Question: I'm a nooob devops guy in town. I've a nodejs app running on amazon instance pointing to DNS's.

'''
Route53 screenshot
'''
## Problem
I get
'''
curl -i http://site.soothsayer.co/
curl: (7) Failed connect to site.soothsayer.co:80; Connection timed out
'''
'''
$ curl -i http://site.soothsayer.co/
HTTP/1.1 502 Bad Gateway
Connection: Keep-Alive
Content-Type: text/html; charset=utf-8
Via: 1.1 Comverse 6.2.23
Content-Length: 287
<!DOCTYPE html PUbliC "-//W3C//Dtd XHTML basic 1.0//EN"
"http://www.w3.org/tr/1999/REC-html401-<PHONE>/loose.dtd">
<html>
<head>
<title>Error</title>
</head>
<body leftmargin="0" topmargin="0" style="font-family:arial">
Error: Requested url content cannot be resolved.
</body>
</html>
'''
## Debugging
'''
Server: 127.0.1.1
Address: 127.0.1.1#53
Non-authoritative answer:
site.soothsayer.co canonical name = internal-p-site-us-east-<PHONE>.us-east-1.elb.amazonaws.com.
Name: internal-p-site-us-east-<PHONE>.us-east-1.elb.amazonaws.com
Address: 172.31.46.66
'''
I can see proper html response from 'GET http://localhost:3000' or 'GET http://localhost:8085' (configured in nginx) within the amazon machine.
I'm using 'nginx/1.4.7' as HTTP and reverse proxy server (as per my understanding), conf file being
'''
$ vi /etc/nginx/conf.d/site.soothsayer.co.conf
# the IP(s) on which your node server is running. I chose port 3000.
upstream site.soothsayer.co {
server 127.0.0.1:3000;
}
# the nginx server instance
server {
listen 0.0.0.0:8085;
server_name site-proxy.soothsayer.co site-proxy.soothsayer.co;
access_log /var/log/nginx/site-proxy.soothsayer.co.log;
# pass the request to the node.js server with the correct headers and much more can be added, see nginx config options
location / {
proxy_set_header X-Real-IP $remote_addr;
proxy_set_header X-Forwarded-For $proxy_add_x_forwarded_for;
proxy_set_header Host $http_host;
proxy_set_header X-NginX-Proxy true;
proxy_pass http://site.soothsayer.co/;
proxy_redirect off;
}
}
'''
'/etc/resolv.conf'
'''
; generated by /sbin/dhclient-script
search ec2.internal
nameserver 172.31.0.2
'''
<URL>,
'''
[root@ip-172-31-42-77 rof]# iptables -L -n
Chain INPUT (policy ACCEPT)
target prot opt source destination
Chain FORWARD (policy ACCEPT)
target prot opt source destination
Chain OUTPUT (policy ACCEPT)
target prot opt source destination
'''
,
'''
Custom TCP Rule TCP 8086 0.0.0.0/0
'''
I don't see any logs at '/var/log/nginx/error.log'. This is what my little brain could debug. I want to fix this issue.
<URL>
<URL>
<URL>
<URL>
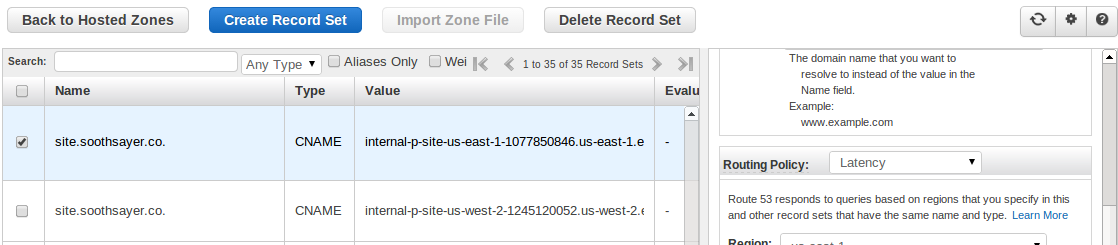
Answer: So, issue was with load balancer being . Made it . Everything looks Majestic now.

<URL>